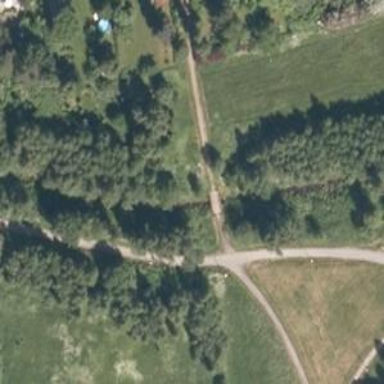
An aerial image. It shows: Footway bridge.